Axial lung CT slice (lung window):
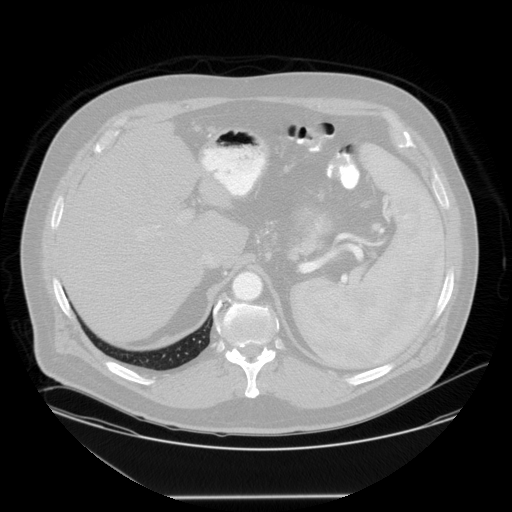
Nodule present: no